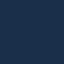
Land use / land cover: SeaLake